Question: What is the value of this measurement?
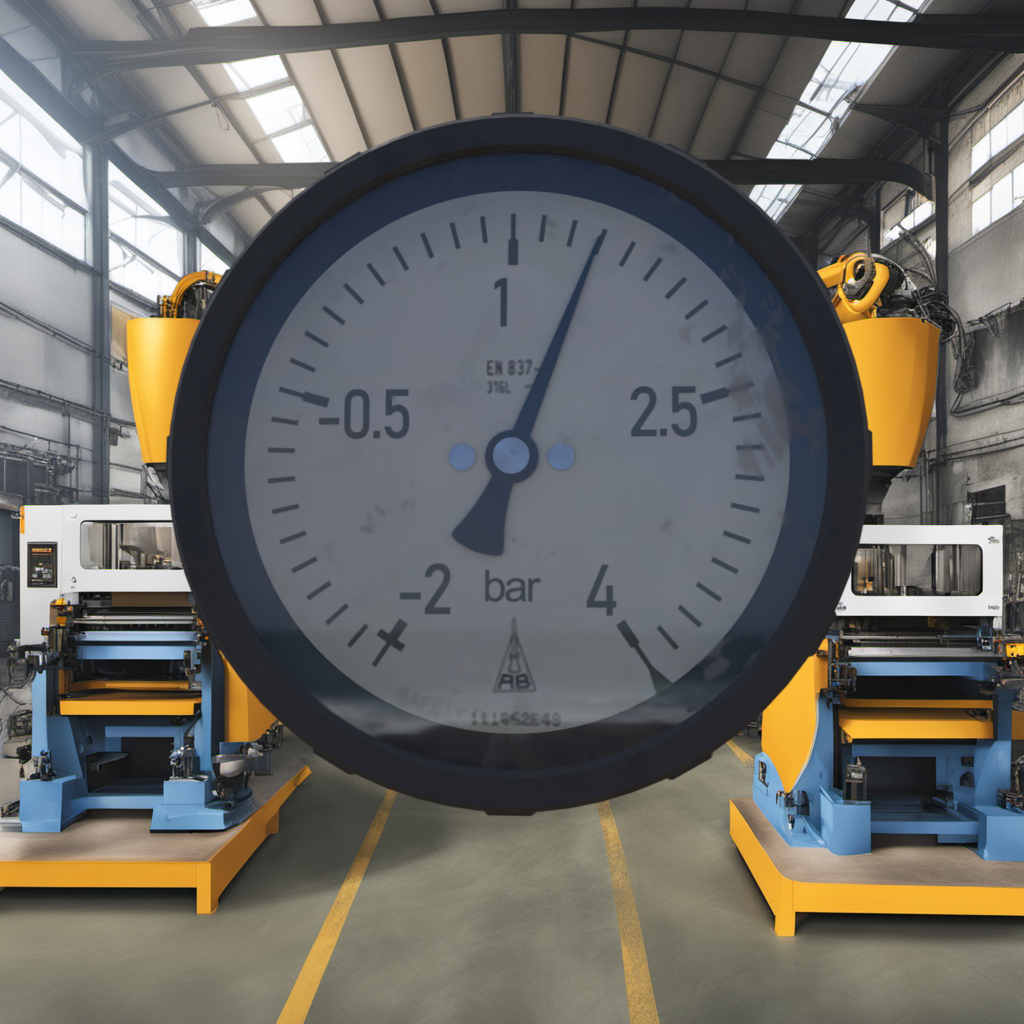
Answer: The result is 1.45
Question: What is the range of the measurement shown in the image?
Answer: The range is from -2 to 4
Question: What is the minimum and maximum value range of the measurement in the image?
Answer: The minimum value is -2 and the maximum value is 4